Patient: sex M, age 51
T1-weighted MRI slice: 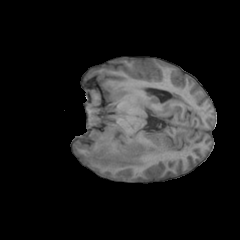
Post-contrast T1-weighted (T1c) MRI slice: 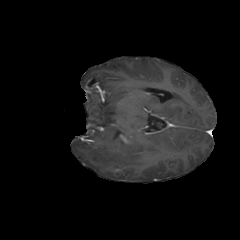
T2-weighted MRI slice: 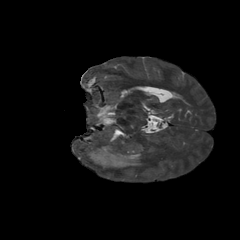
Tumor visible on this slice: yes
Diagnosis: Glioblastoma, IDH-wildtype
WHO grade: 4